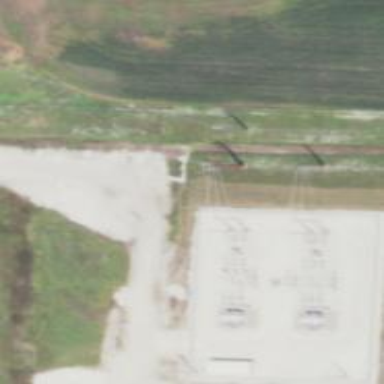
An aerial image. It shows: Switch for power supply.